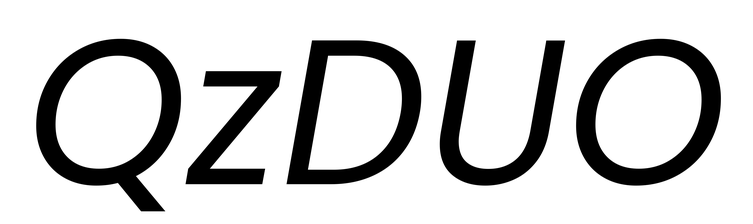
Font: Poppins-Italic